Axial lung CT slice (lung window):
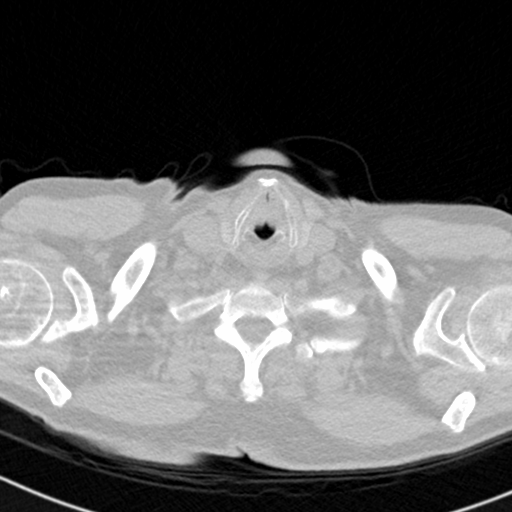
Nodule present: no